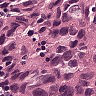
Metastatic tissue present: yes